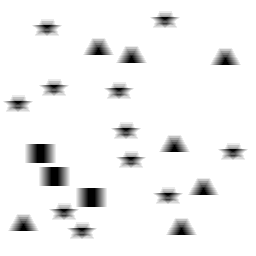
Squares: 3
Triangles: 7
Stars: 11
Total shapes: 21